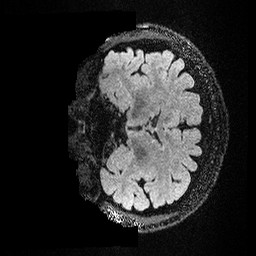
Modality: FLAIR
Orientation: coronal
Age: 38
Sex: male
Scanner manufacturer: ge
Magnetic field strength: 3 T
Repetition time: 4.802 s
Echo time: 0.1169 s